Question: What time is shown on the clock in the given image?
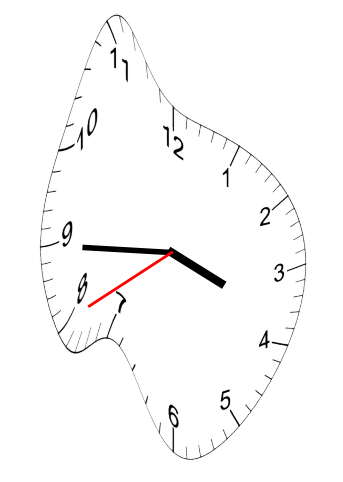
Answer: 03:44:40